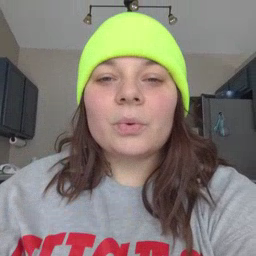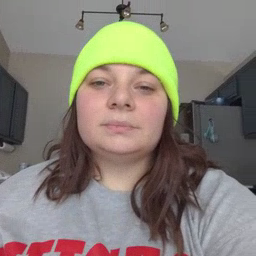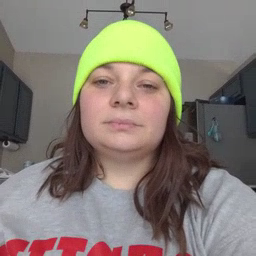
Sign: now